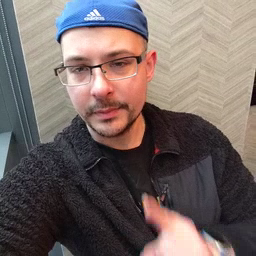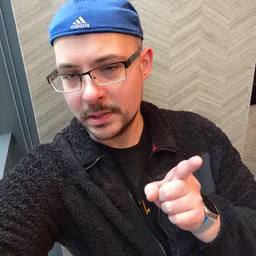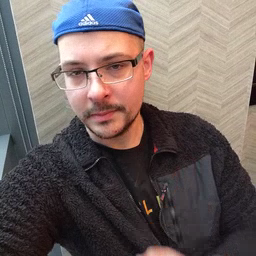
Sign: hesheit